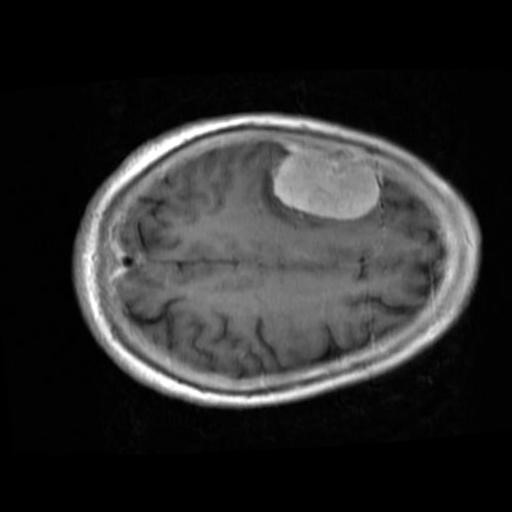
Label: brain_menin